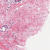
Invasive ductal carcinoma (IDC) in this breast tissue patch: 0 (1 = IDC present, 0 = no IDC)